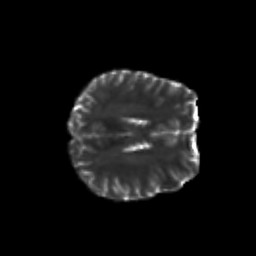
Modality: T2w
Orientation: axial
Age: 28
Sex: female
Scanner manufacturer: siemens
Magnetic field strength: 3 T
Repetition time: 3.5 s
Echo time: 0.125 s